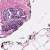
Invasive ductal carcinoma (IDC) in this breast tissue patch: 0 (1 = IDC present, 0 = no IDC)